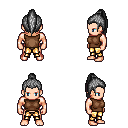
a pixel art fantasy rpg character, male body template, human, light skin, brown sleeveless shirt, gold greaves, gray long topknot hairstyle, four views (front, back, left, right), 2x2 character sprite sheet, small pixel art, hard edges, no anti-aliasing